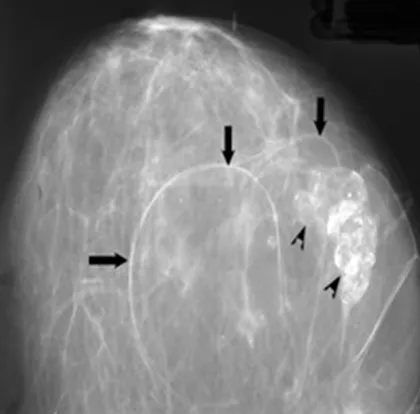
Lipoma in a 40-year-old woman with a palpable lump in the right breast; Cranio caudal mammogram of the right breast: giant radiolucent mass, with well delineated thin lobulated capsule (arrows) overlapping the lateral quadrants on 9 O'clock; this formation is the seat of an ill defined irregular mass-lik area with coarse and eggshell (arrowheads) calcifications within.
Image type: radiology (x_ray)